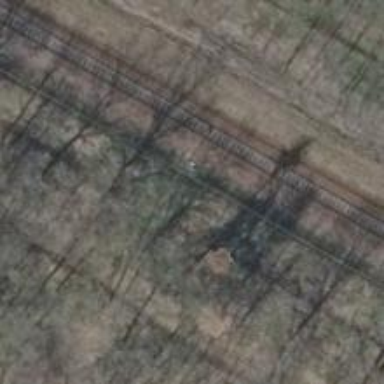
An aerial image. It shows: Railway signal.